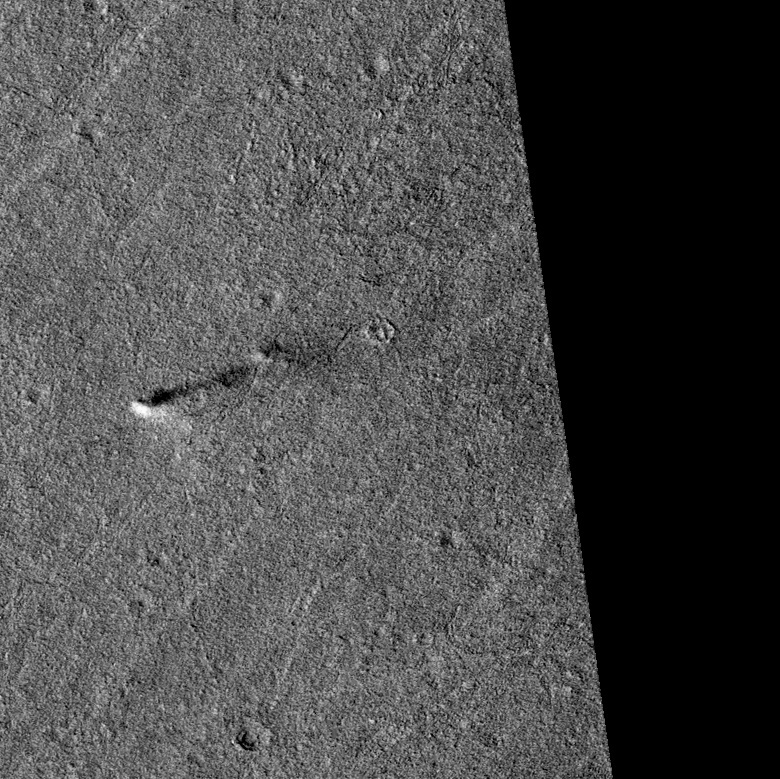
Label: dustdevil